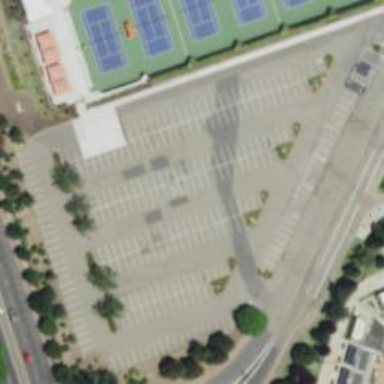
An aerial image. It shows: Parking area with surface.